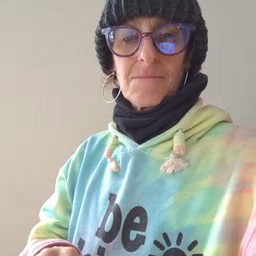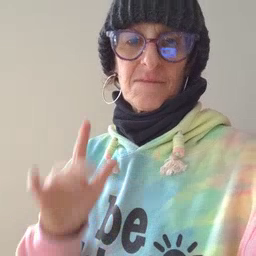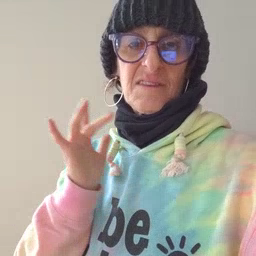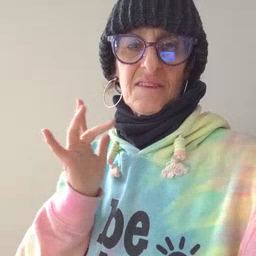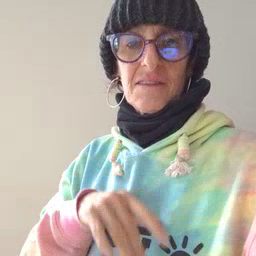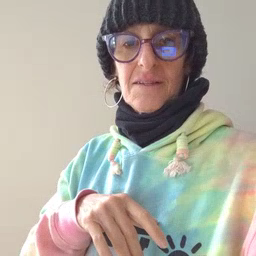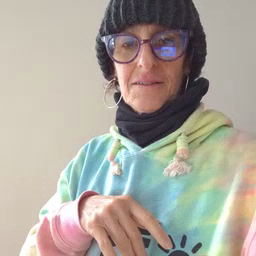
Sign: yucky